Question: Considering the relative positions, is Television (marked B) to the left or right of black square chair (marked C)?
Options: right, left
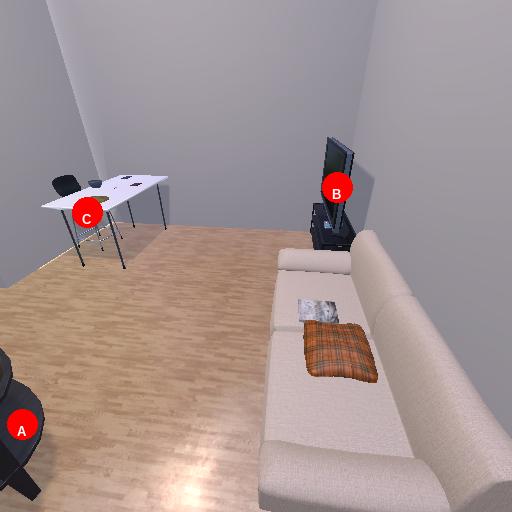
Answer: right